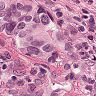
Metastatic tissue present: yes